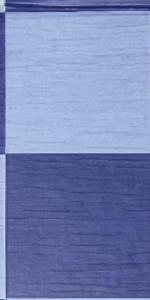
Label: Empty